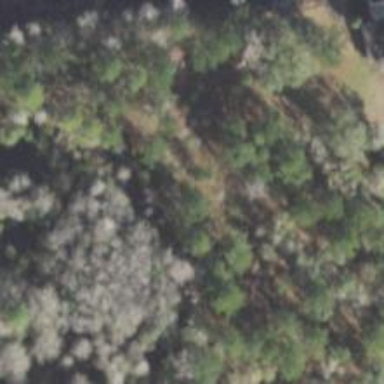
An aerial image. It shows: Mixed leaf woodland.